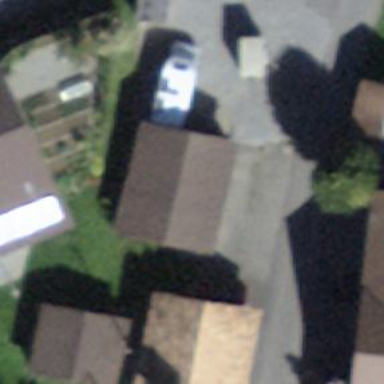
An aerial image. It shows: Garage building.